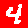
Digit: 4